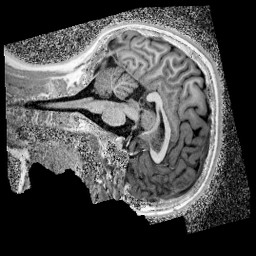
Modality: UNIT1_denoised
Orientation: sagittal
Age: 13
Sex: female
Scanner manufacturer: siemens
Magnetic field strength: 3 T
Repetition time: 4 s
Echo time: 0.00299 s